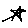
Label: star